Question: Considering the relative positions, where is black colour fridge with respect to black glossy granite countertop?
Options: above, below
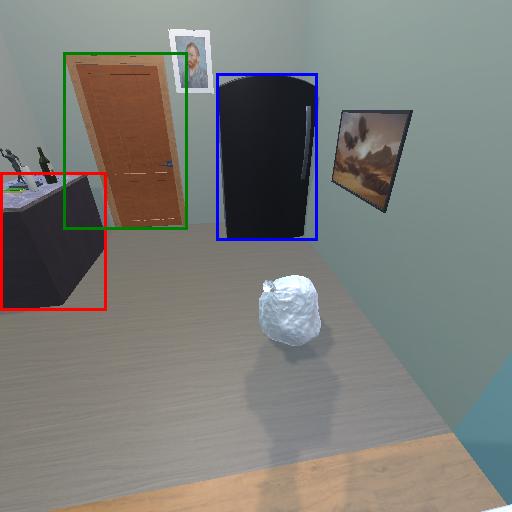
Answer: above